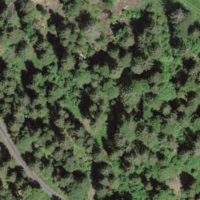
EUNIS habitat code: 43
Species observed at this site:
Euphorbia cyparissias